Question: Inside a Rails app, and using Bootstrap 3, we are trying to build a navigation, with the following features:
- - -
So far, this is our _header.html.erb partial layout file:
'''
<header class="navbar navbar-fixed-top navbar-inverse">
<div class="container">
<%= link_to "App Name", root_path, id: "logo" %>
<nav>
<ul id="main_menu" class="nav navbar-nav navbar-left">
<li><%= link_to "Features", features_path %></li>
<li><%= link_to "Pricing", pricing_path %></li>
<li><%= link_to "Blog", '#' %></li>
</ul>
<ul class="nav navbar-nav navbar-right">
<li><%= link_to "Sign In", '#' %></li>
<li><%= link_to "Sign Up", signup_path %></li>
</ul>
</nav>
</div>
</header>
'''
this is our generated HTML code:
'''
<header class="navbar navbar-fixed-top navbar-inverse">
<div class="container">
<a id="logo" href="/">App Name</a>
<nav>
<ul id="main_menu" class="nav navbar-nav">
<li><a href="/features">Features</a></li>
<li><a href="/pricing">Pricing</a></li>
<li><a href="#">Blog</a></li>
</ul>
<ul class="nav navbar-nav navbar-right">
<li><a href="#">Sign In</a></li>
<li><a href="/signup">Sign Up</a></li>
</ul>
</nav>
</div>
</header>
'''
We tried the following CSS code:
'''
/* header */
#logo {
float: left;
margin-right: 10px;
font-size: 1.7em;
color: #fff;
text-transform: uppercase;
letter-spacing: -1px;
padding-top: 9px;
font-weight: bold;
}
#logo:hover {
color: #fff;
text-decoration: none;
}
#main_menu {
margin: 0 auto;
text-align:center;
}
#main_menu li {
float:none;
display:inline-block;
}
'''
It did not work (did not change anything).
We also tried:
'''
/* Code not reproduced for brevity */
#main_menu {
width: 100%;
text-align:center;
}
#main_menu li {
float:none;
display:inline-block;
}
'''
It did not work either, and even broke our layout:

How can we center the '<ul id="main_menu" class="nav navbar-nav navbar-left">...</ul>' navigation bar without breaking the layout?
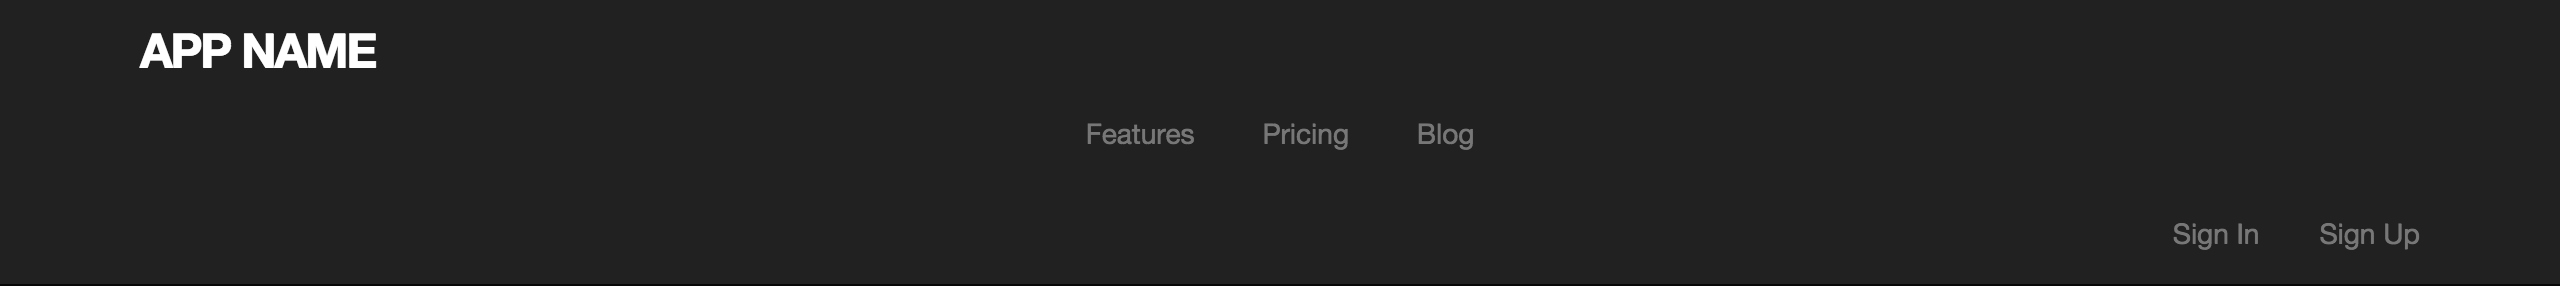
Answer: You should use 'col-xs-X' grid to do that, i've pasted you the here:
'''
<!DOCTYPE html>
<html>
<head>
<title></title>
<link href="https://maxcdn.bootstrapcdn.com/bootstrap/3.3.5/css/bootstrap.min.css" rel="stylesheet">
<style type="text/css">
.main_menu {
width: 100%
}
.main_menu li {
float:none;
display:inline-block;
}
</style>
</head>
<body>
<header class="navbar navbar-fixed-top navbar-inverse">
<div class="container">
<nav>
<div class="col-xs-3">
<a class="navbar-brand" href="/">App Name</a>
</div>
<div class="col-xs-6 text-center">
<ul class="main_menu nav navbar-nav">
<li><a href="/features">Features</a></li>
<li><a href="/pricing">Pricing</a></li>
<li><a href="#">Blog</a></li>
</ul>
</div>
<div class="col-xs-3">
<ul class="nav navbar-nav navbar-right">
<li><a href="#">Sign In</a></li>
<li><a href="/signup">Sign Up</a></li>
</ul>
</div>
</nav>
</div>
</header>
</body>
</html>
'''
PS : Try to don't use id selectors in css, <URL>.